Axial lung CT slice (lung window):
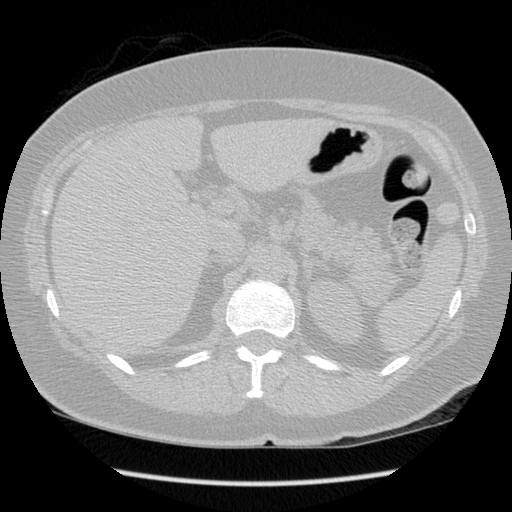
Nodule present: no